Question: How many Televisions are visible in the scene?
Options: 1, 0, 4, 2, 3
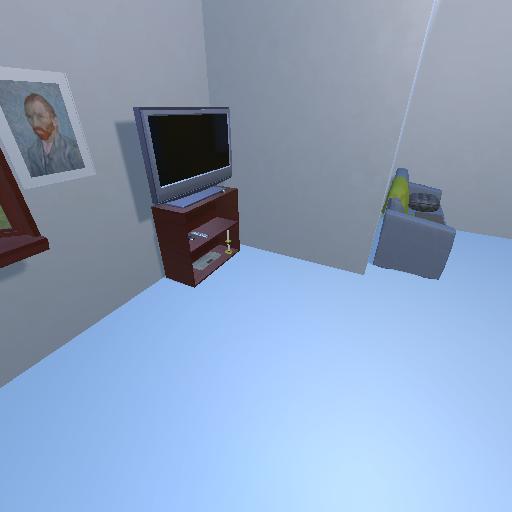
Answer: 1